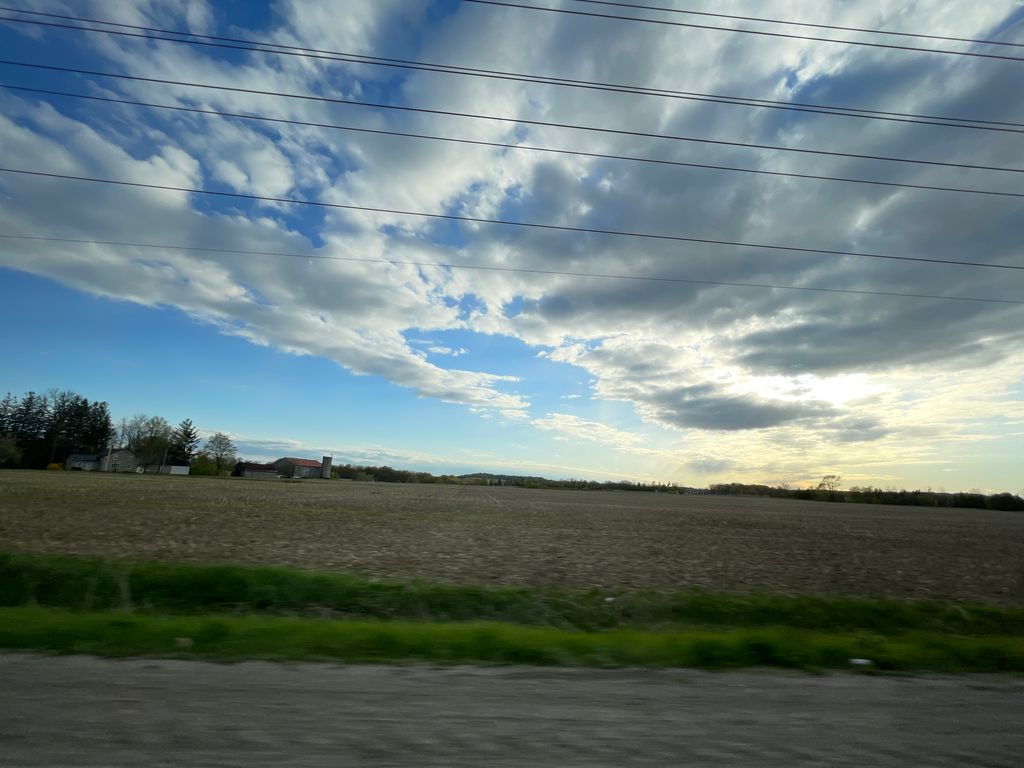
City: kitchener-waterloo